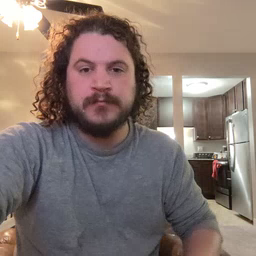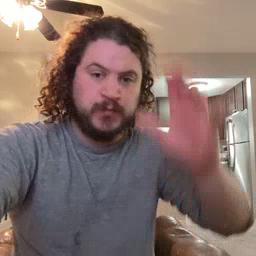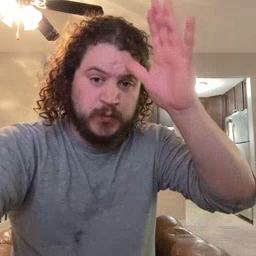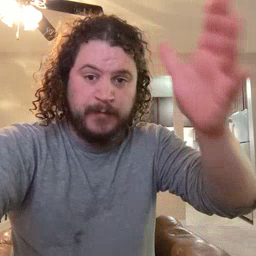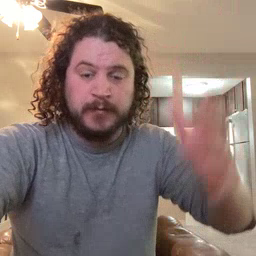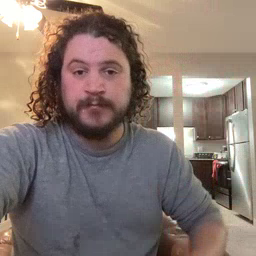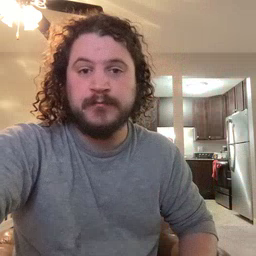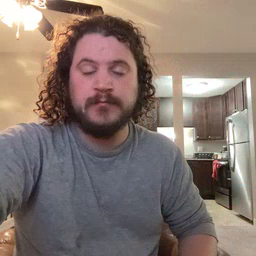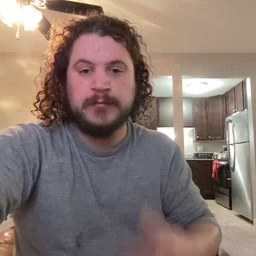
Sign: grandpa